Question: i am currently making a demo app for integrating Facebook sso and i made a debug keyhash for login via facebook but when i am adding development keyhash in facebook developers site its asking me for the release keyhash at the same time and i dont want to upload this demo to the playstore and its not allowing me to finish the process.
Please anyone suggest me something so that i can proceed.
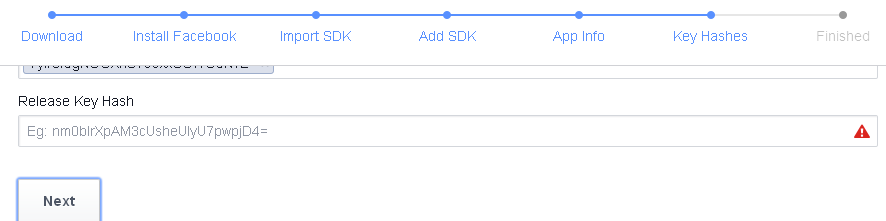
Answer: '''
public void generateHashKeyForFacebook(Context context) throws Exception {
try {
PackageInfo info = context.getPackageManager().getPackageInfo("com.yourPackageName", PackageManager.GET_SIGNATURES);
for (Signature signature : info.signatures) {
MessageDigest md = MessageDigest.getInstance("SHA");
md.update(signature.toByteArray());
Log.d("FBKeyHash >>> ", Base64.encodeToString(md.digest(), Base64.DEFAULT));
}
} catch (PackageManager.NameNotFoundException e) {
e.printStackTrace();
} catch (NoSuchAlgorithmException e) {
e.printStackTrace();
}
}
'''
Just put this function to your activity and see your log cat for obtaining your hash key
Below is the link
<URL>